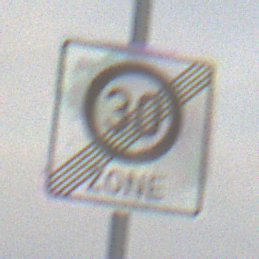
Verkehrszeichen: EndeZone30
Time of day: SunriseSunset
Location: Outdoor (Nature)
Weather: PartlyCloudy
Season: NotSpecified
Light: Natural